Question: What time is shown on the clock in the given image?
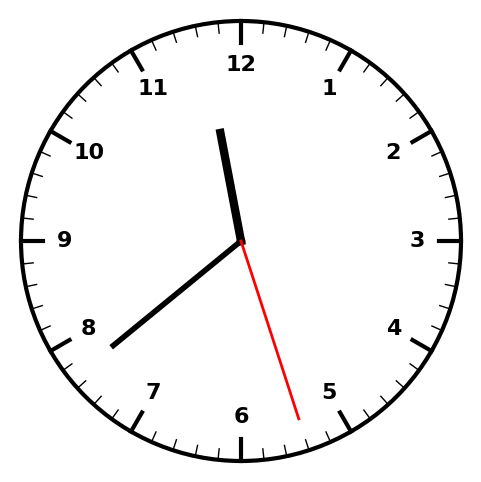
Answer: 11:38:27